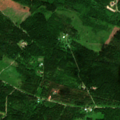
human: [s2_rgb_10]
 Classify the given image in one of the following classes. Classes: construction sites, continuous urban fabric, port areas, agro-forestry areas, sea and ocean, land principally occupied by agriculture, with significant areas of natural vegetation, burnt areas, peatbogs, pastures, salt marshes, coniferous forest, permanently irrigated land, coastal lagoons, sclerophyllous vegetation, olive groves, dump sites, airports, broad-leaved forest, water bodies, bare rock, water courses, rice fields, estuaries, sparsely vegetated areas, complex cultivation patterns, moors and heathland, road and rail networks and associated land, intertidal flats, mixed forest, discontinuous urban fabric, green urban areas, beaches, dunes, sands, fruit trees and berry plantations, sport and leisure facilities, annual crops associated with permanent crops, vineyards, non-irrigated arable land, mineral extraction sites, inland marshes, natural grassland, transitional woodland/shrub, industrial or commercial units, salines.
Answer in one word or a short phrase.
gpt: broad-leaved forest, coniferous forest, mixed forest